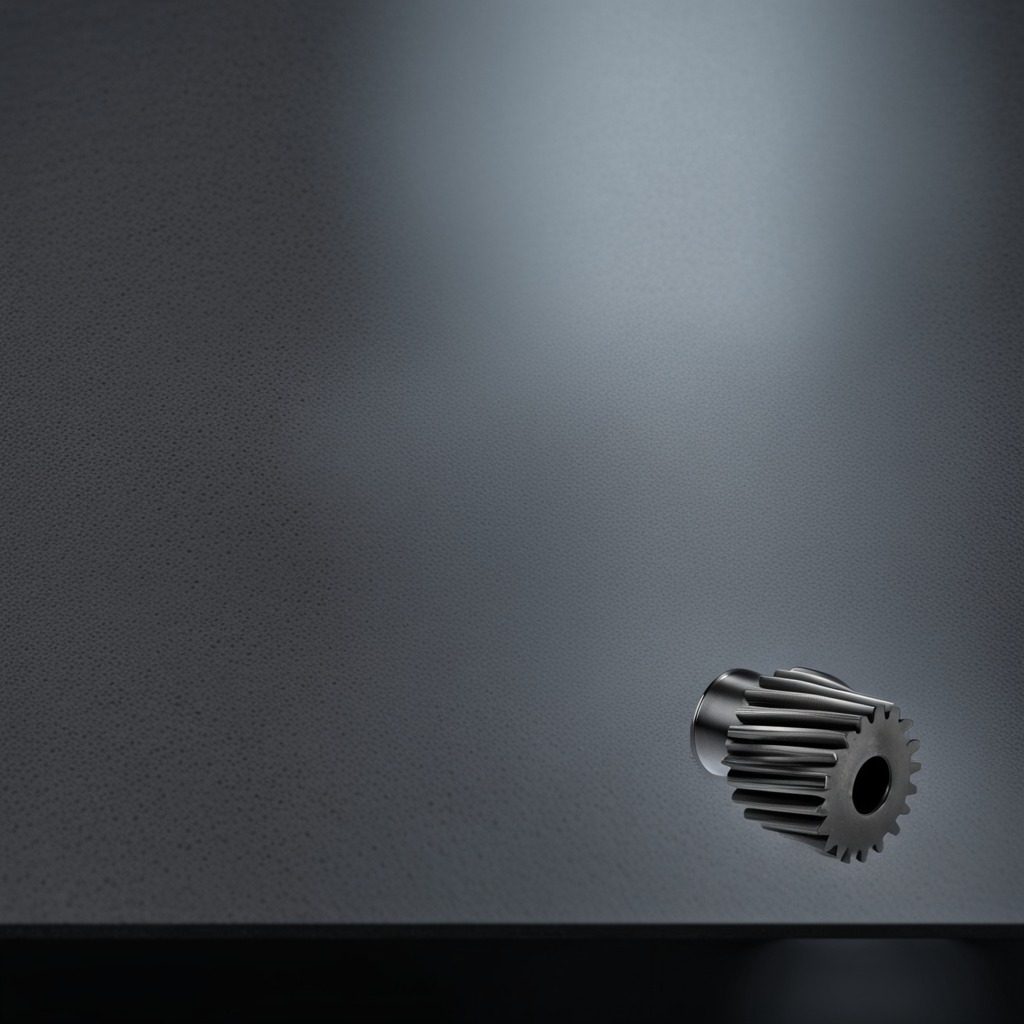
A steel gear with teeth is lying on a clean granite table inside a workshop at night dim ambient light soft shadows worn but